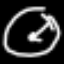
Label: clock